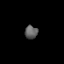
Tissue: prostate
Cell type: T cells
Senescence score: 0.3374
Nuclear area (px): 166
Mean DAPI intensity: 96.301